Question: I'm new in R and what I want to do is something very simple but I need help.

I have a database that looks like the one above; where spot number = "name" of a protein, grupo = group I and II and APF = fluorescent reading.
I want to do a tstudent test to each protein, by comparing groups I and II, but in a loop.
In the database above there only 1 protein (147) but im my real database i have 444 proteins.
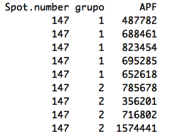
Answer: Starting with some fake data:
'''
set.seed(0)
Spot.number <- rep(147:149, each=10)
grupo <- rep(rep(1:2, each=5), 3)
APF <- rnorm(30)
gel <- data.frame(Spot.number, grupo, APF)
> head(gel)
Spot.number grupo APF
1 147 1 2.<PHONE>
2 147 1 -<PHONE>
3 147 1 -<PHONE>
4 147 1 <PHONE>
5 147 1 2.<PHONE>
6 147 2 <PHONE>
'''
You can use 'lapply' to loop through the subsets of 'gel', split by the 'Spot.number':
'''
tests <- lapply(split(gel, gel$Spot.number), function(spot) t.test(APF ~ grupo, spot))
'''
or just
'''
tests <- by(gel, gel$Spot.number, function(spot) t.test(APF ~ grupo, spot))
'''
You can then move on to e.g. taking only the p values:
'''
sapply(tests, "[[", "p.value")
# 147 148 149
#<PHONE> <PHONE> <PHONE>
'''
or confidence interval
'''
sapply(tests, "[[", "conf.int")
# 147 148 149
# [1,] -0.985218 -1.033815 -<PHONE>
# [2,] 2.712395 1.066340 <PHONE>
'''
And the resulting vector or matrix will already have the 'Spot.number' as names which can be very helpful.